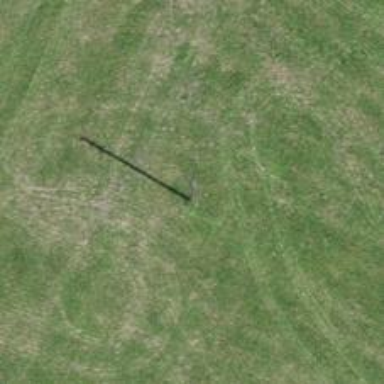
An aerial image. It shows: Utility pole as the man-made structure.